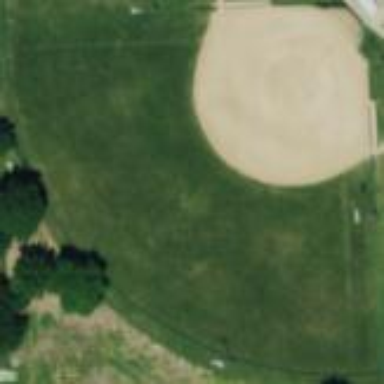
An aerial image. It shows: Baseball pitch for leisure land activities.